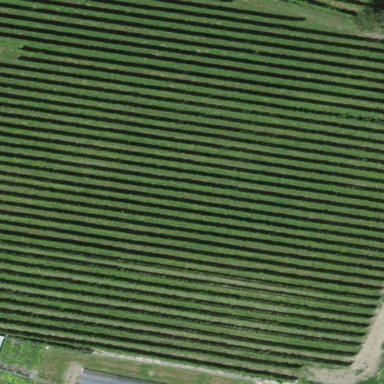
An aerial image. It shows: Vineyard growing grapes.